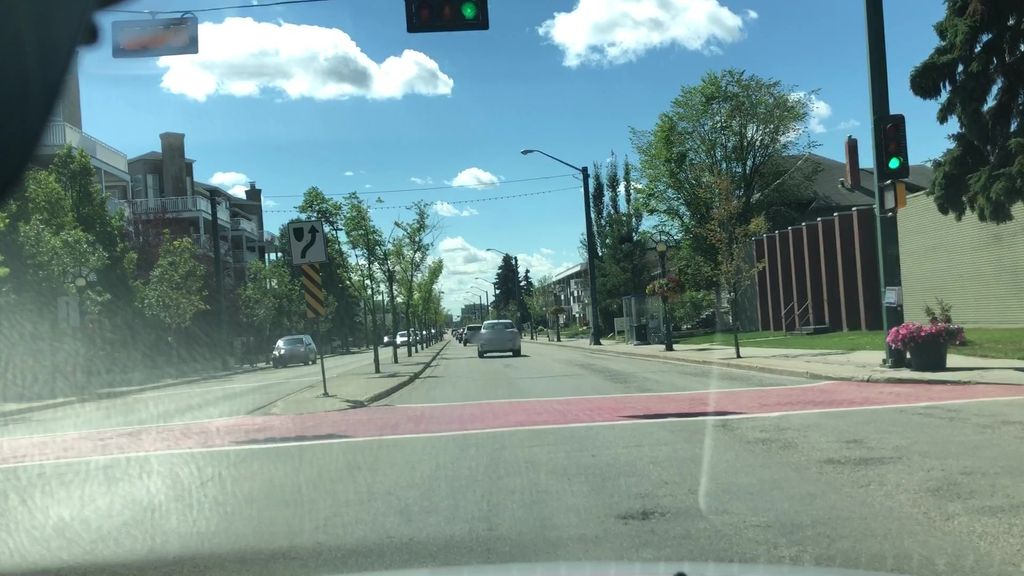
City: edmonton